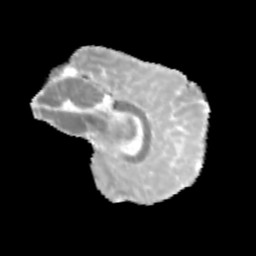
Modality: MD
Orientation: sagittal
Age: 10
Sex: male
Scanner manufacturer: siemens
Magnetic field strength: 3 T
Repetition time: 3.8 s
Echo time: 0.07 s